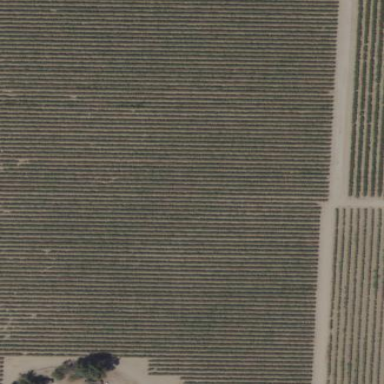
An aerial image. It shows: Vineyard where grapes are grown.